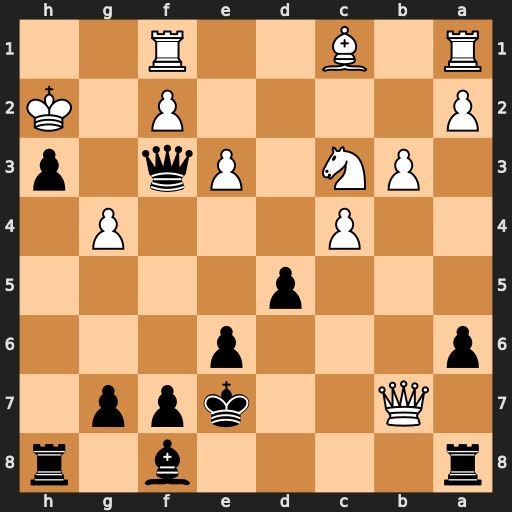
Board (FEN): r4b1r/1Q2kpp1/p3p3/3p4/2P3P1/1PN1Pq1p/P4P1K/R1B2R2
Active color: b
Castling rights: -
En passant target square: -
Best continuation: Kf6 Nxd5+ Kg5 e4+ Kh4 Nf4 Bd6 e5 Qxb7